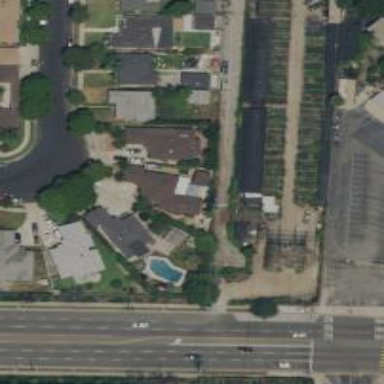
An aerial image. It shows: Alley classified as service road.